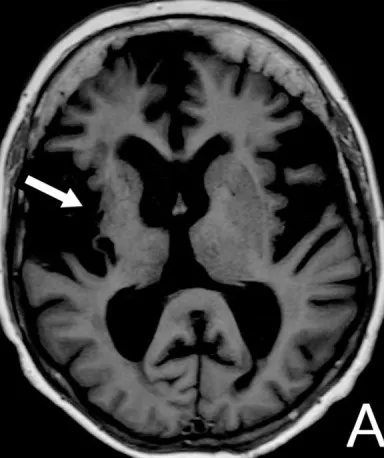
Axial T1-WI.
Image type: radiology (mri)